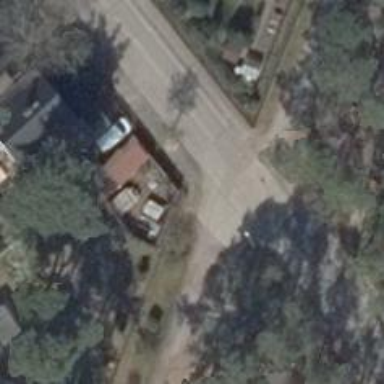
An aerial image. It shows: Residential road paved with concrete.